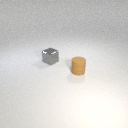
small brown rubber cylinder to the right of small gray metal cube